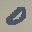
Label: 0